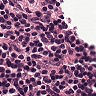
Metastatic tissue present: no